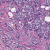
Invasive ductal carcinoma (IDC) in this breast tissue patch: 1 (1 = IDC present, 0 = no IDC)